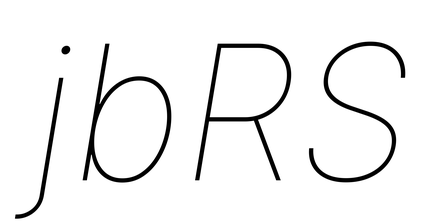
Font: Inter-Italic_Thin_Italic